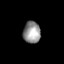
Tissue: skin
Cell type: Epithelial cells
Senescence score: 0.2512
Nuclear area (px): 370
Mean DAPI intensity: 146.689